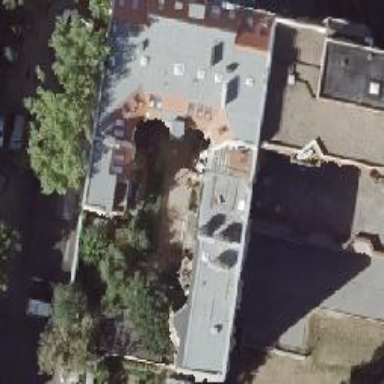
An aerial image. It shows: Residential building with double saltbox roof shape.